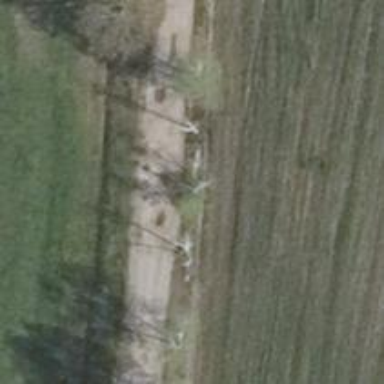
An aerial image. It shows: Row of deciduous broadleaved trees.